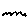
Label: zigzag